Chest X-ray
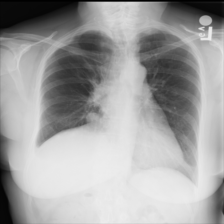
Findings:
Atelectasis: negative
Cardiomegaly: negative
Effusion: negative
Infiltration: negative
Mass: positive
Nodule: negative
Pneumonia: negative
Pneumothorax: negative
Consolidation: negative
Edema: negative
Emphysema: negative
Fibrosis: negative
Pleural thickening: negative
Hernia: negative